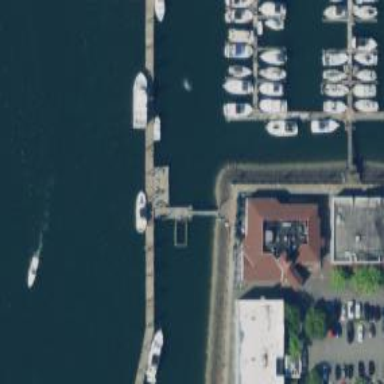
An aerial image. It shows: Man-made pier.